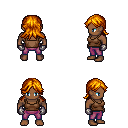
a pixel art fantasy rpg character, male body template, human, dark skin, brown pirate shirt, magenta pants, dark blonde loose hair, metal gloves, four views (front, back, left, right), 2x2 character sprite sheet, small pixel art, hard edges, no anti-aliasing